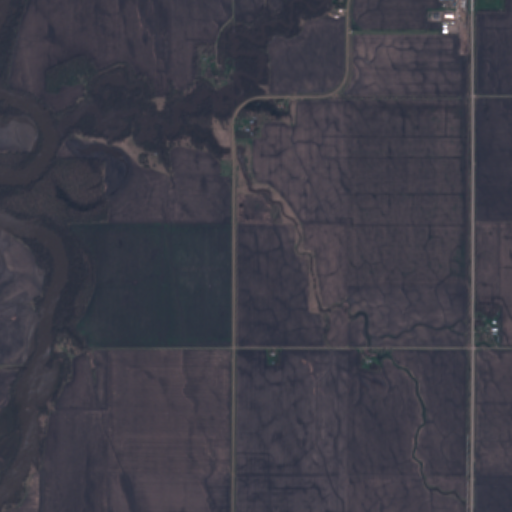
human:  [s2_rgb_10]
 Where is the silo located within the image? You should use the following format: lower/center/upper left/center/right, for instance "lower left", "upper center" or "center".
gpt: The silo is located in the upper right of the image.
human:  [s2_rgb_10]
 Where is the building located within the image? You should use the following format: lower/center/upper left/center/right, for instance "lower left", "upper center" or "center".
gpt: The building is located in the upper right of the image.
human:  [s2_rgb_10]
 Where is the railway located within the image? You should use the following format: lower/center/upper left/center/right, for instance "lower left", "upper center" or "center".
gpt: The railway is located in the right of the image.
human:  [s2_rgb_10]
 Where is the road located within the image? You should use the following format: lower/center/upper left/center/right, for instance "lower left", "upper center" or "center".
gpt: There is no road in the image.